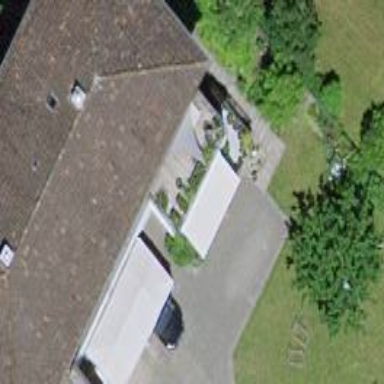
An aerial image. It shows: House with hipped roof.